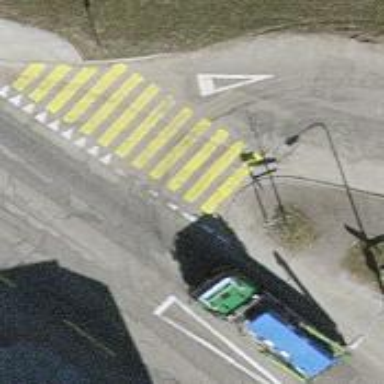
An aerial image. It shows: Marked zebra crossing on the road.